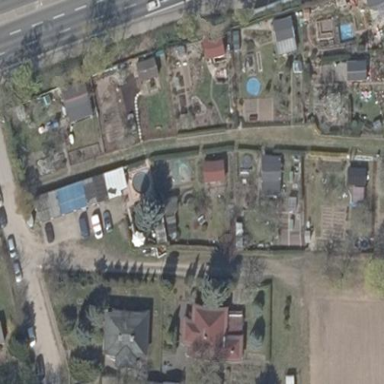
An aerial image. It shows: Allotments area.